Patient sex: M
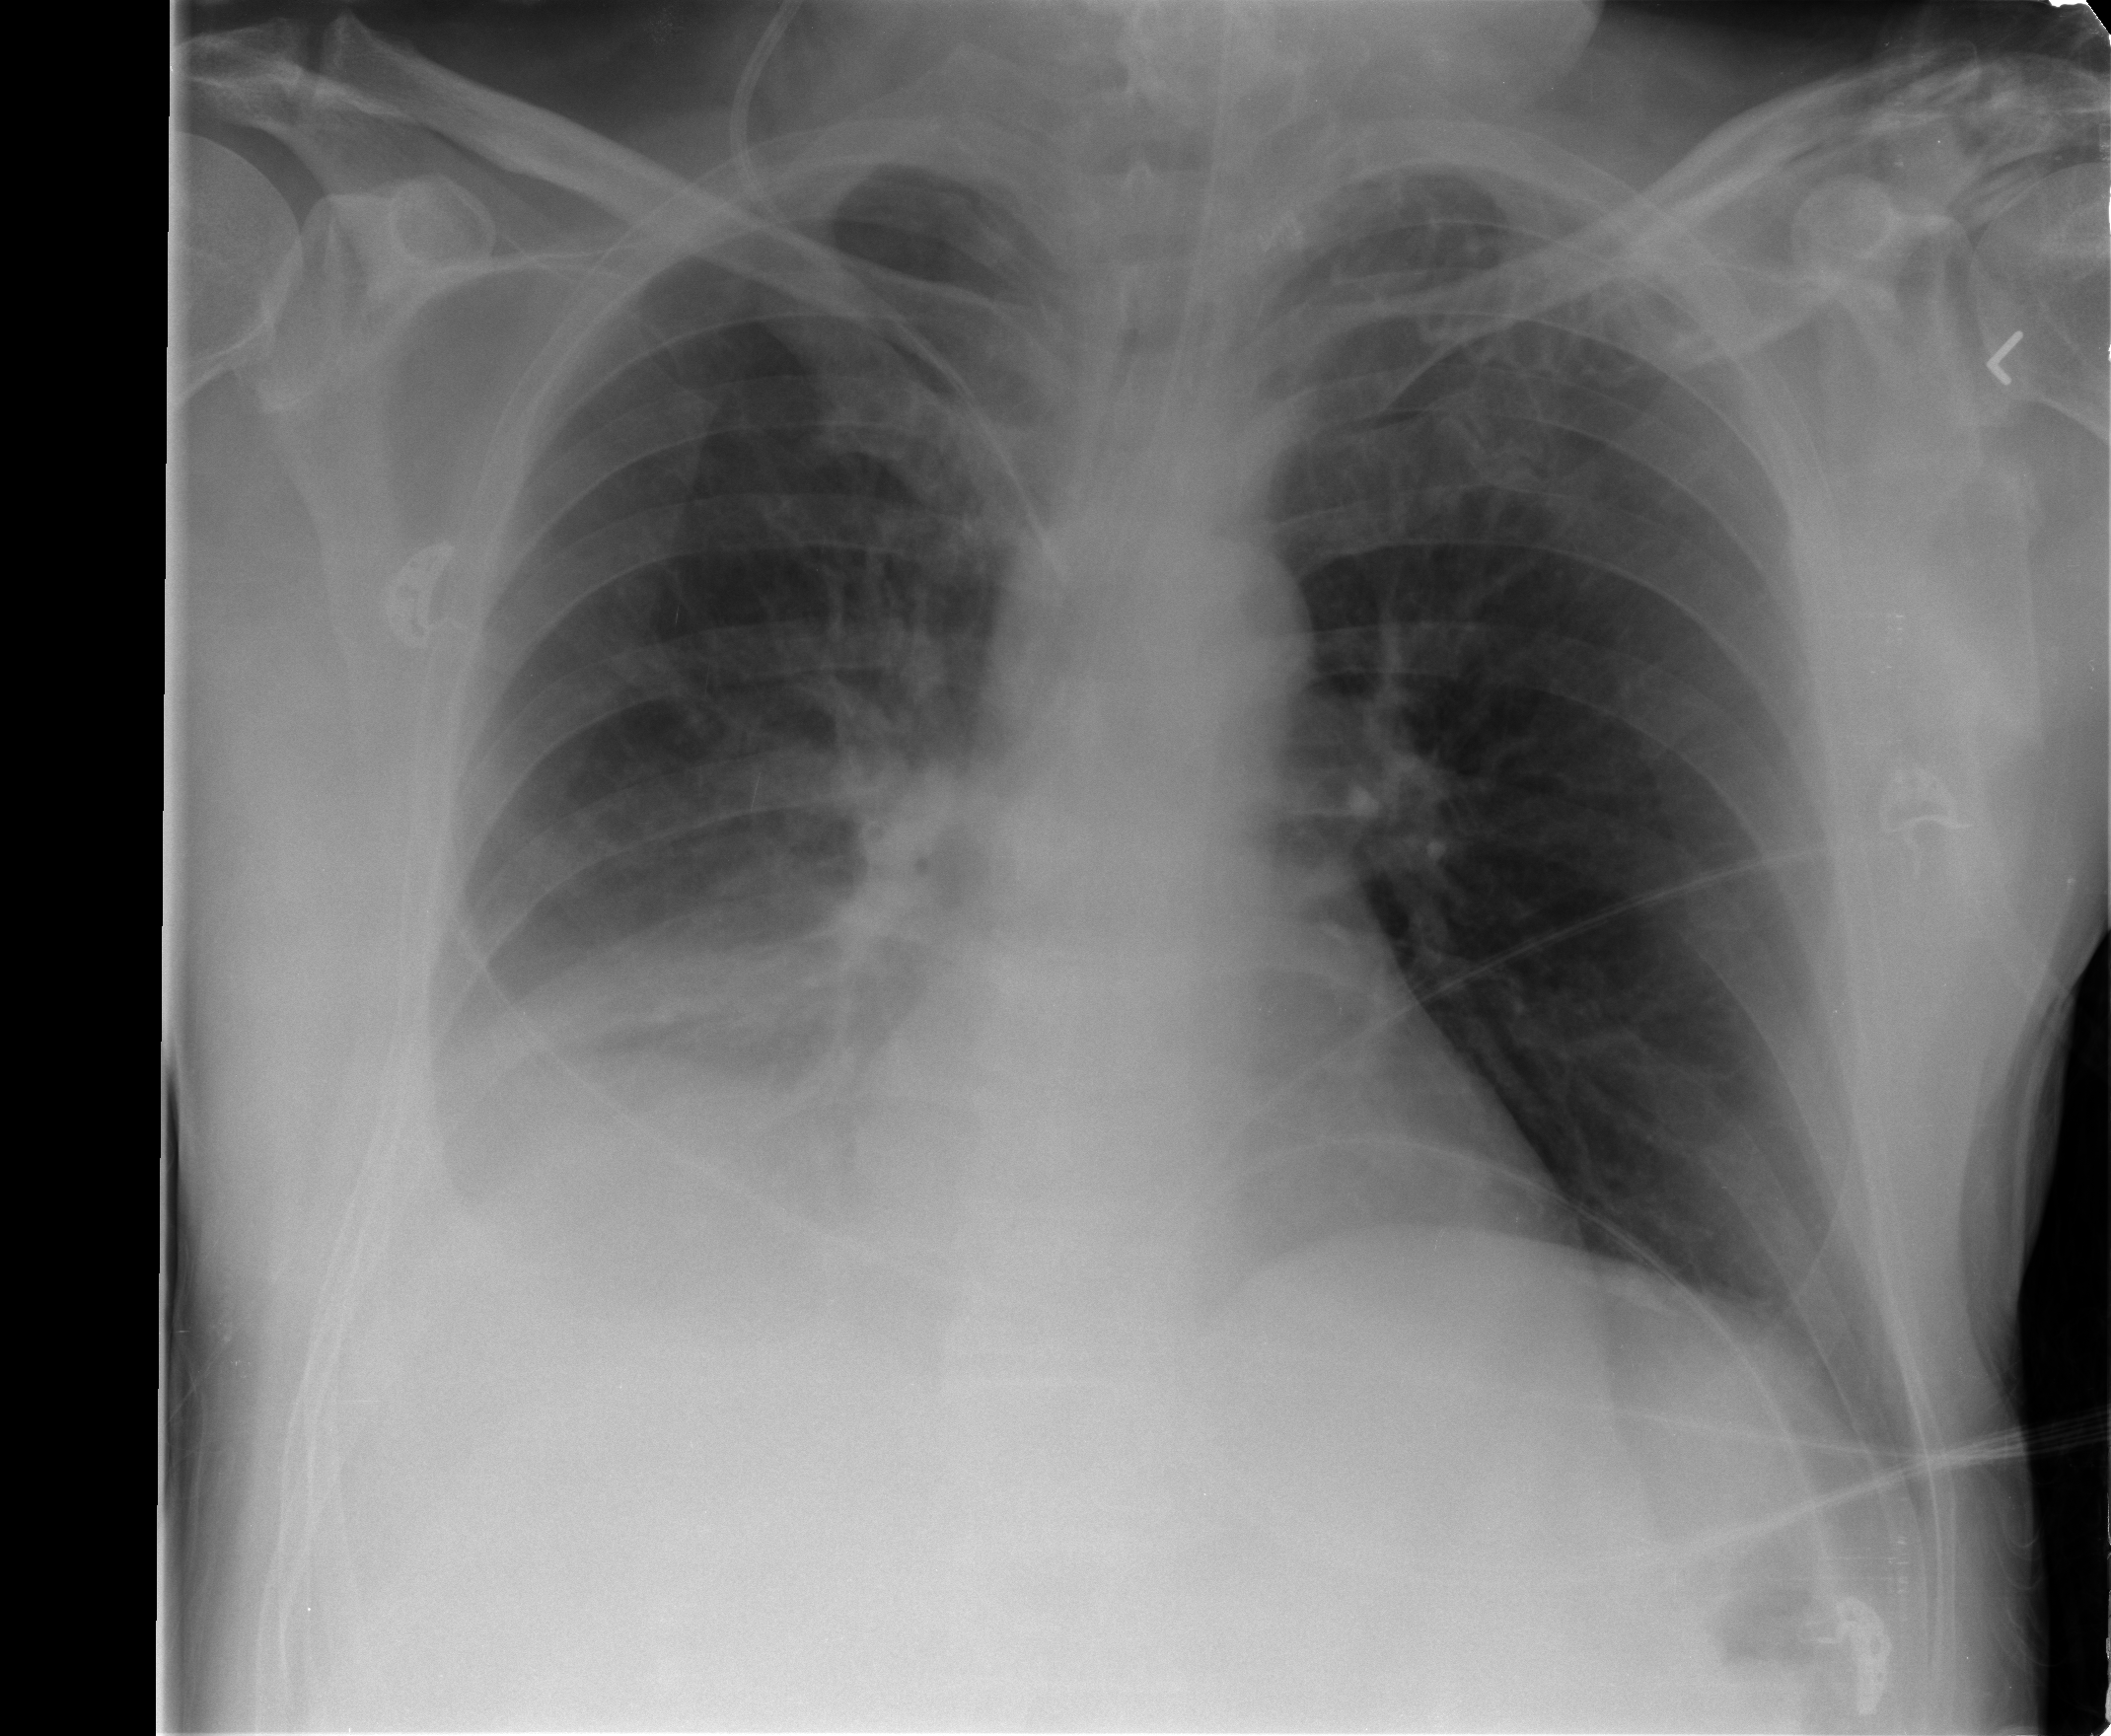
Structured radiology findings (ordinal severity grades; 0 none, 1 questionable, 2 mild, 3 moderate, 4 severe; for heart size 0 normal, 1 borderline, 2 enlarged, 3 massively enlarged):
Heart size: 0
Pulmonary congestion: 2
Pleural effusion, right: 2
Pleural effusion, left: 0
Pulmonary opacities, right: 0
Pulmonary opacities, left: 0
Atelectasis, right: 2
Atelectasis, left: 0